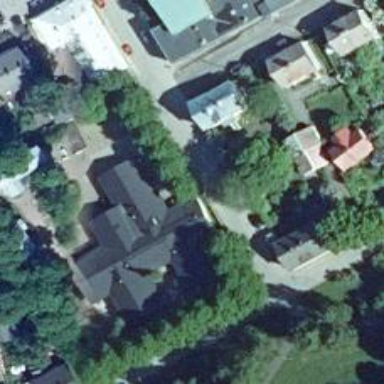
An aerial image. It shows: Kindergarten building.